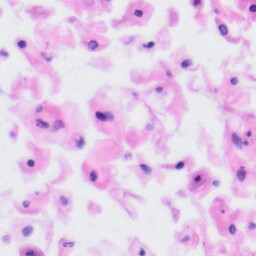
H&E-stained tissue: Tonsil